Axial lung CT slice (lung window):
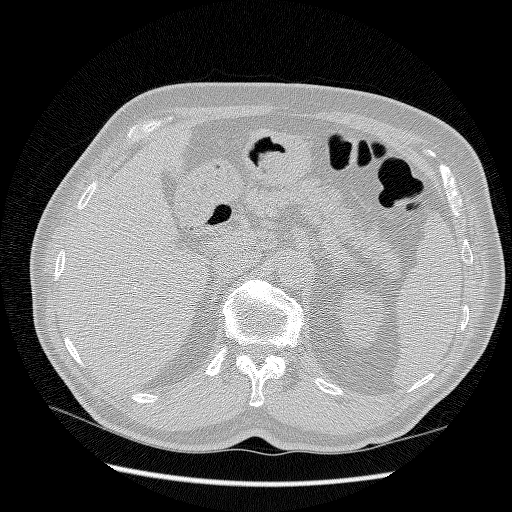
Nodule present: no